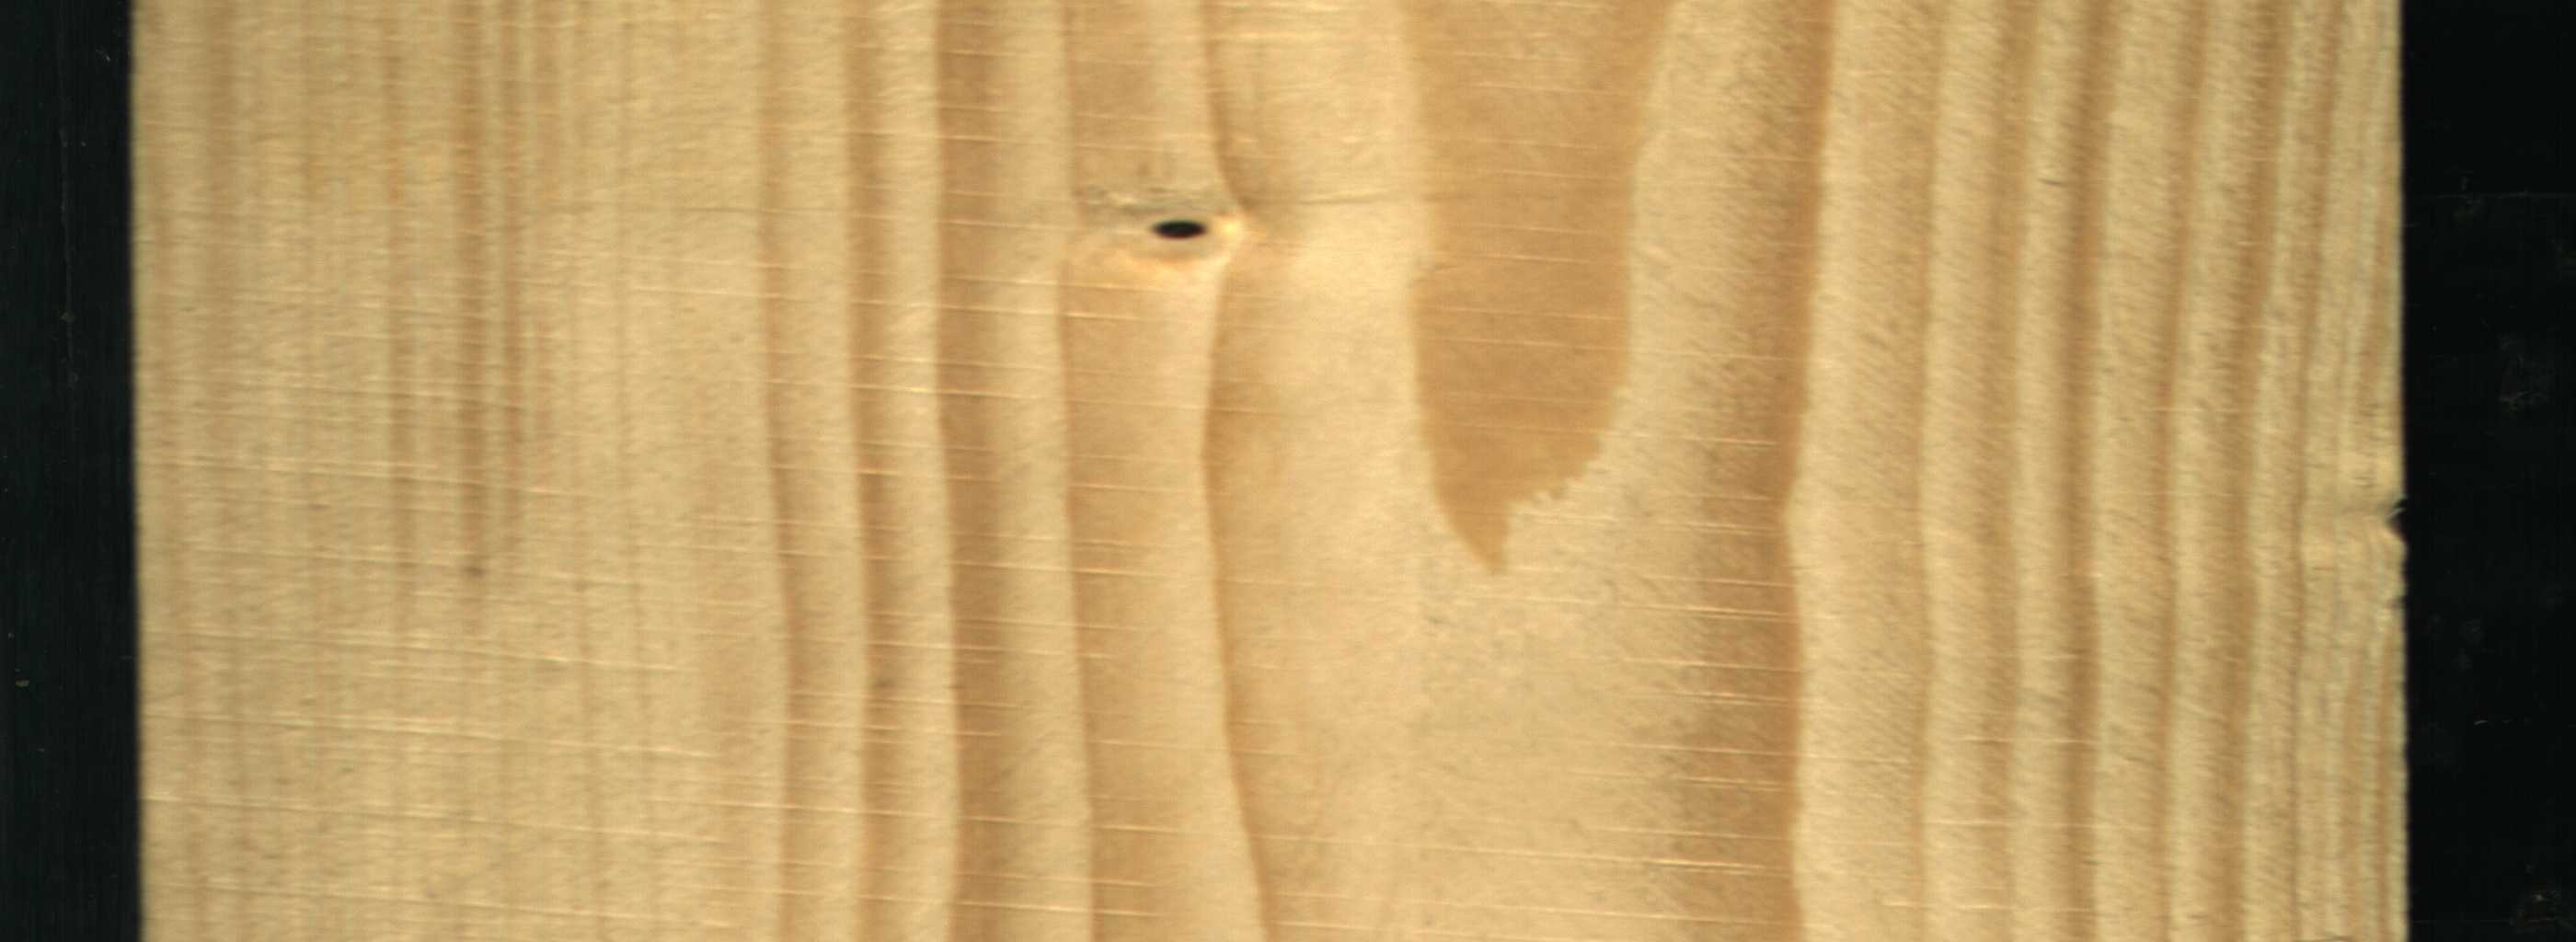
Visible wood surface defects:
Dead_Knot